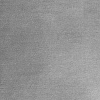
Atmospheric dust classification: dusty